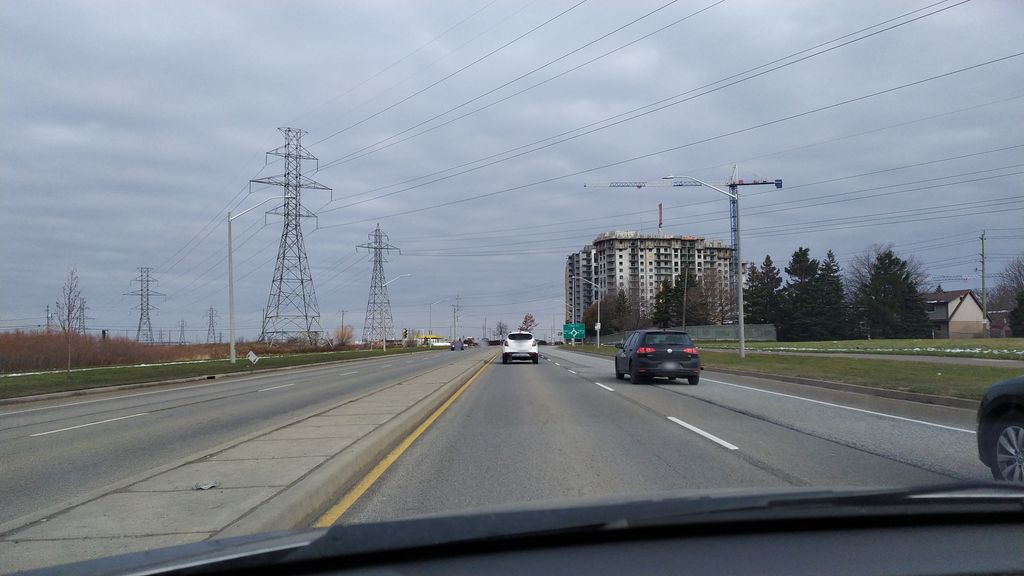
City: kitchener-waterloo